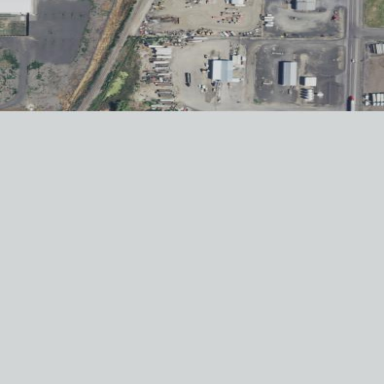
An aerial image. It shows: Industrial area.